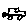
Label: car